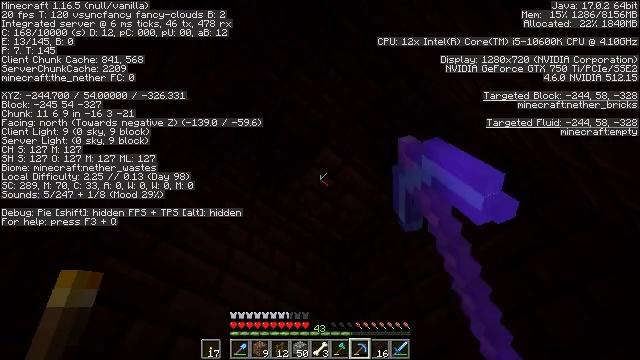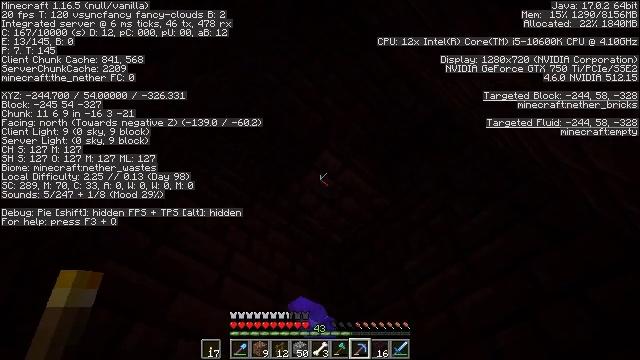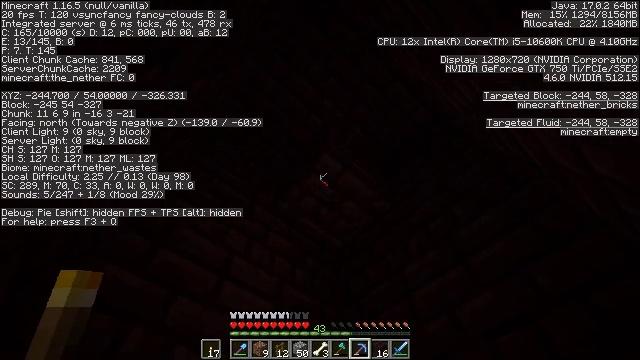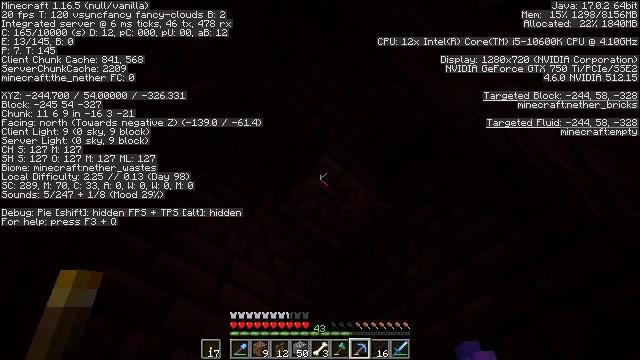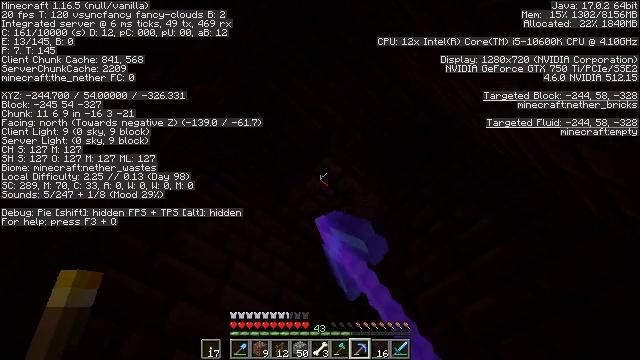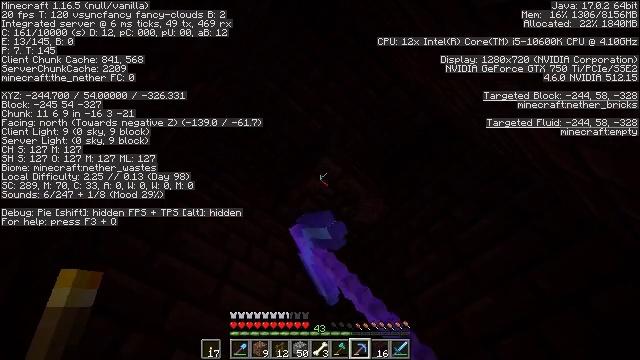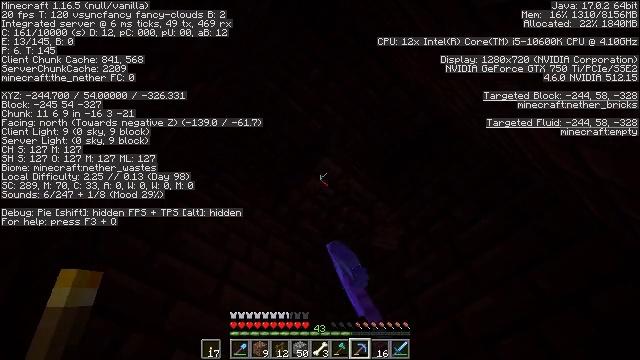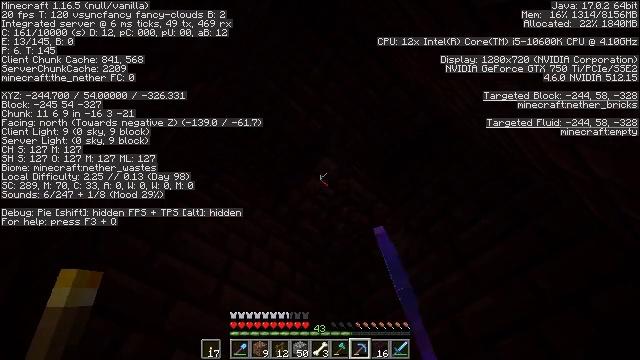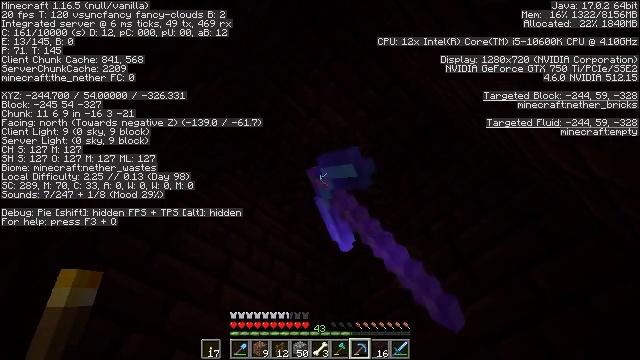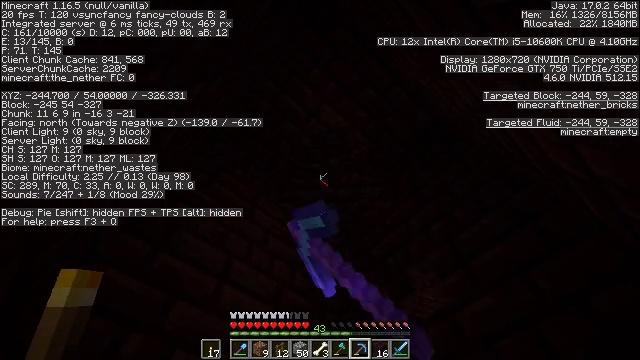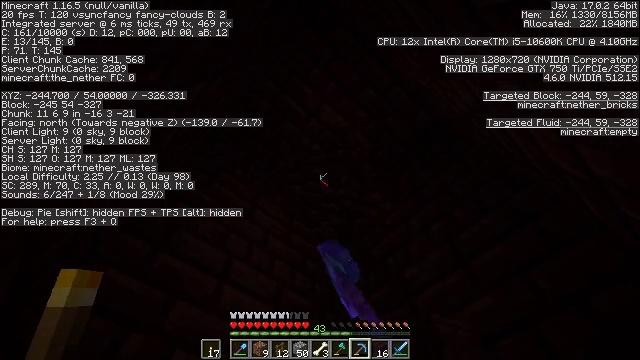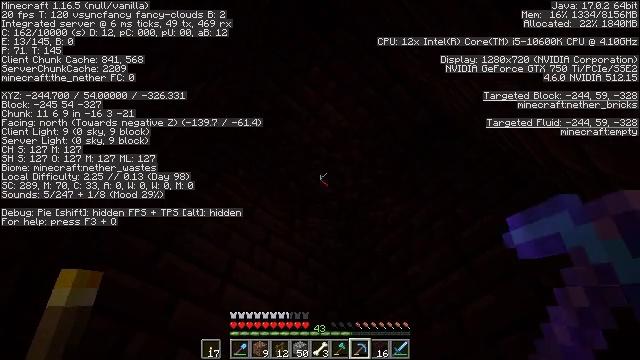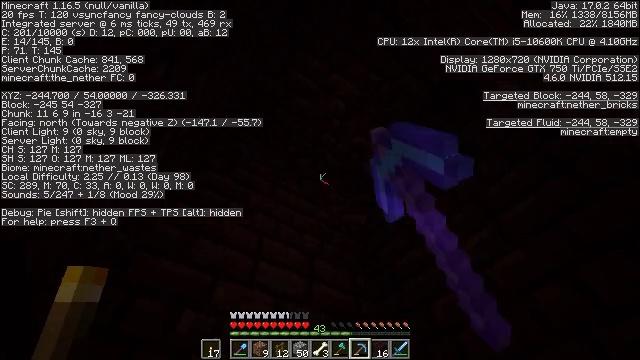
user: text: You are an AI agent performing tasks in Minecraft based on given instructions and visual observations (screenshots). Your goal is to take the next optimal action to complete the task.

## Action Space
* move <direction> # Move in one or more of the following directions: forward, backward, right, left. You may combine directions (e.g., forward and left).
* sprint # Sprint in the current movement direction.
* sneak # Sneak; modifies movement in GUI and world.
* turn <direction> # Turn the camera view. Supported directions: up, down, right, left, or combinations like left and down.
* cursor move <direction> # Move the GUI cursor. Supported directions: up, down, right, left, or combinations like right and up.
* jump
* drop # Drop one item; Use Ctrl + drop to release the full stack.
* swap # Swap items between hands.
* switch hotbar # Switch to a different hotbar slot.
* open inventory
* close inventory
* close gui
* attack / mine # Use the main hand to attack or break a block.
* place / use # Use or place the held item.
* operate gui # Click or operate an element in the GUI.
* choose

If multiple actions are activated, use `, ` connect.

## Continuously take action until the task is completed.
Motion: motion action
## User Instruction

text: Mine nether bricks.
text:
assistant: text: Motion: attack / mine
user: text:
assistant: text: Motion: attack / mine
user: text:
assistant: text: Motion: attack / mine
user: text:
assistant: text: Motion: attack / mine
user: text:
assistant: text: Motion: attack / mine
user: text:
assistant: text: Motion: attack / mine
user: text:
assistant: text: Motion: attack / mine
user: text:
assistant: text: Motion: attack / mine
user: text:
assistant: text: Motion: attack / mine
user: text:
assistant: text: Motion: attack / mine
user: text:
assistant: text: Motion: attack / mine
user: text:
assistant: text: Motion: turn left and down, attack / mine
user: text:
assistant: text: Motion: attack / mine